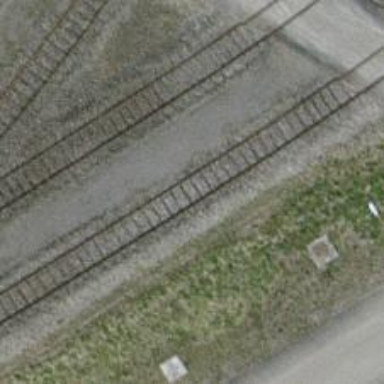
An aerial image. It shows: Single-track spur railway line.